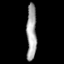
Tissue: skin
Cell type: Others
Senescence score: 0.7688
Nuclear area (px): 537
Mean DAPI intensity: 165.691